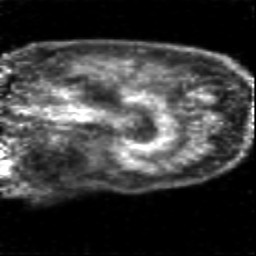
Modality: PET
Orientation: sagittal
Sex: male
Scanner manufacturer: siemens